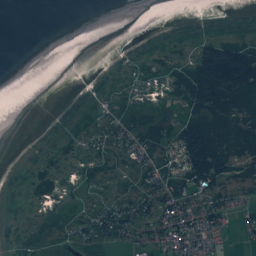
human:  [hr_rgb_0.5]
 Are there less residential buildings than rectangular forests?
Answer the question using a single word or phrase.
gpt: no

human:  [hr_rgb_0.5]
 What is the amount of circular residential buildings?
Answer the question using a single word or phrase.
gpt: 2

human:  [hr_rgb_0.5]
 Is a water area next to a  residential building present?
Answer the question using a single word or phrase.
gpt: yes

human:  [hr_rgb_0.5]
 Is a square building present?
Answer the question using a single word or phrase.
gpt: yes

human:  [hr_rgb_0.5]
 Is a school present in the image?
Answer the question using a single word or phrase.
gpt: yes

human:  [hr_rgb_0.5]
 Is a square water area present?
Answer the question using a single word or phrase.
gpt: yes

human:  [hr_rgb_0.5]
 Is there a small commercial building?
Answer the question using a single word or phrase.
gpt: yes

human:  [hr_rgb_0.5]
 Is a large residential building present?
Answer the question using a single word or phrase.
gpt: no

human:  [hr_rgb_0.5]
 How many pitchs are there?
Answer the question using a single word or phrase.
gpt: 8

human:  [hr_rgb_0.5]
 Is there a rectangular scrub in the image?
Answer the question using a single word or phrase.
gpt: yes

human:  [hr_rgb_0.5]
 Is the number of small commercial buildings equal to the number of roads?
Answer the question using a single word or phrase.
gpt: no

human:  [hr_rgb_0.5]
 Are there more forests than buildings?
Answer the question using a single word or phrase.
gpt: no

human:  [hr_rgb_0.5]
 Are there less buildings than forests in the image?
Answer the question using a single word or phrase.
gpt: no

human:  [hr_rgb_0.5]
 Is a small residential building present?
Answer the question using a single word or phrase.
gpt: yes

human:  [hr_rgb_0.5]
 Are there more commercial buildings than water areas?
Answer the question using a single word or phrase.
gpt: yes

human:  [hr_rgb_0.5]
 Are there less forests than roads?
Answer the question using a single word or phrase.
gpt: yes

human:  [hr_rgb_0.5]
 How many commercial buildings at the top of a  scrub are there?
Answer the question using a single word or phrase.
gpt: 15

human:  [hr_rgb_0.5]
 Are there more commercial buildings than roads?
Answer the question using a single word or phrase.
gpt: no

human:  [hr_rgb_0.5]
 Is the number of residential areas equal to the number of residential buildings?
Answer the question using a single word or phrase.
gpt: no

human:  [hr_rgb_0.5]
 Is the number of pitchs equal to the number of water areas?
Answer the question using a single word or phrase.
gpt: no

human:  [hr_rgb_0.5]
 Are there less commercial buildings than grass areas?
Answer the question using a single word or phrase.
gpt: yes

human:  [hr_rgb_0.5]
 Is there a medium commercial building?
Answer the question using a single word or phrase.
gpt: no

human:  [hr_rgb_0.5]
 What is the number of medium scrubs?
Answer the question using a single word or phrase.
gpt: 12

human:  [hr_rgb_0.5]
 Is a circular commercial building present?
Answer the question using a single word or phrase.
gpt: no

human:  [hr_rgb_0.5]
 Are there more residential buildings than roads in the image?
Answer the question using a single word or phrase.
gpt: yes

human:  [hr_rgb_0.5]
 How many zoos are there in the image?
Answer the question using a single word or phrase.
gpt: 1

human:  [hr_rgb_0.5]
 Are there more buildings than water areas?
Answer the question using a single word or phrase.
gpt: yes

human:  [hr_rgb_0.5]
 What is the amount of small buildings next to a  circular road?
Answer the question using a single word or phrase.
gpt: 0

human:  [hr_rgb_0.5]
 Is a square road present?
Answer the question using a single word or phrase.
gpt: no

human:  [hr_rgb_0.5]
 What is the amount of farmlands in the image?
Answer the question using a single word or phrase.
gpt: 3

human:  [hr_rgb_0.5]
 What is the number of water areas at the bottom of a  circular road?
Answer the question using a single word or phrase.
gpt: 0

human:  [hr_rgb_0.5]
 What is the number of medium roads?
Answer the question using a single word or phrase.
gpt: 0

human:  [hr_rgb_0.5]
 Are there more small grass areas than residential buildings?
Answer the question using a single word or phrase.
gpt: no

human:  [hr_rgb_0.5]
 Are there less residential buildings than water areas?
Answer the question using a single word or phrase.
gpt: no

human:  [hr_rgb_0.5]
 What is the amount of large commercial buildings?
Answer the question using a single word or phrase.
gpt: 0

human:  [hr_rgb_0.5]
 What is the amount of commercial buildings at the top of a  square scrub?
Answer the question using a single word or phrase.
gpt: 0